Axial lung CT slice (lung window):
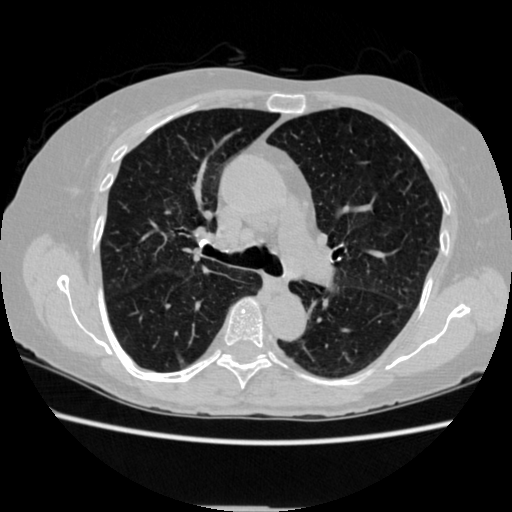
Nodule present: no